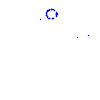
Particle: proton